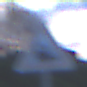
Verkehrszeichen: Bahnuebergang
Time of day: Dawn
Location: Outdoor (Urban)
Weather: PartlyCloudy
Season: NotSpecified
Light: Natural